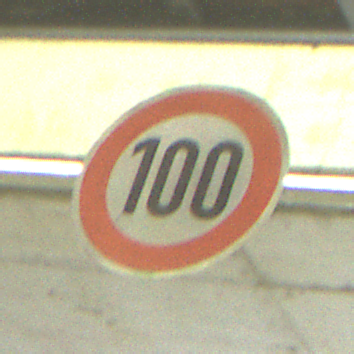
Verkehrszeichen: Geschwindigkeit100
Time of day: NotSpecified
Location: Indoor (Special)
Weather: NotSpecified
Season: NotSpecified
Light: Artificial